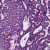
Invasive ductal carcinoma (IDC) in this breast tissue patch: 1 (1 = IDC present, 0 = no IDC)